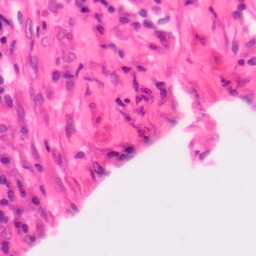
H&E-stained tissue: Colon